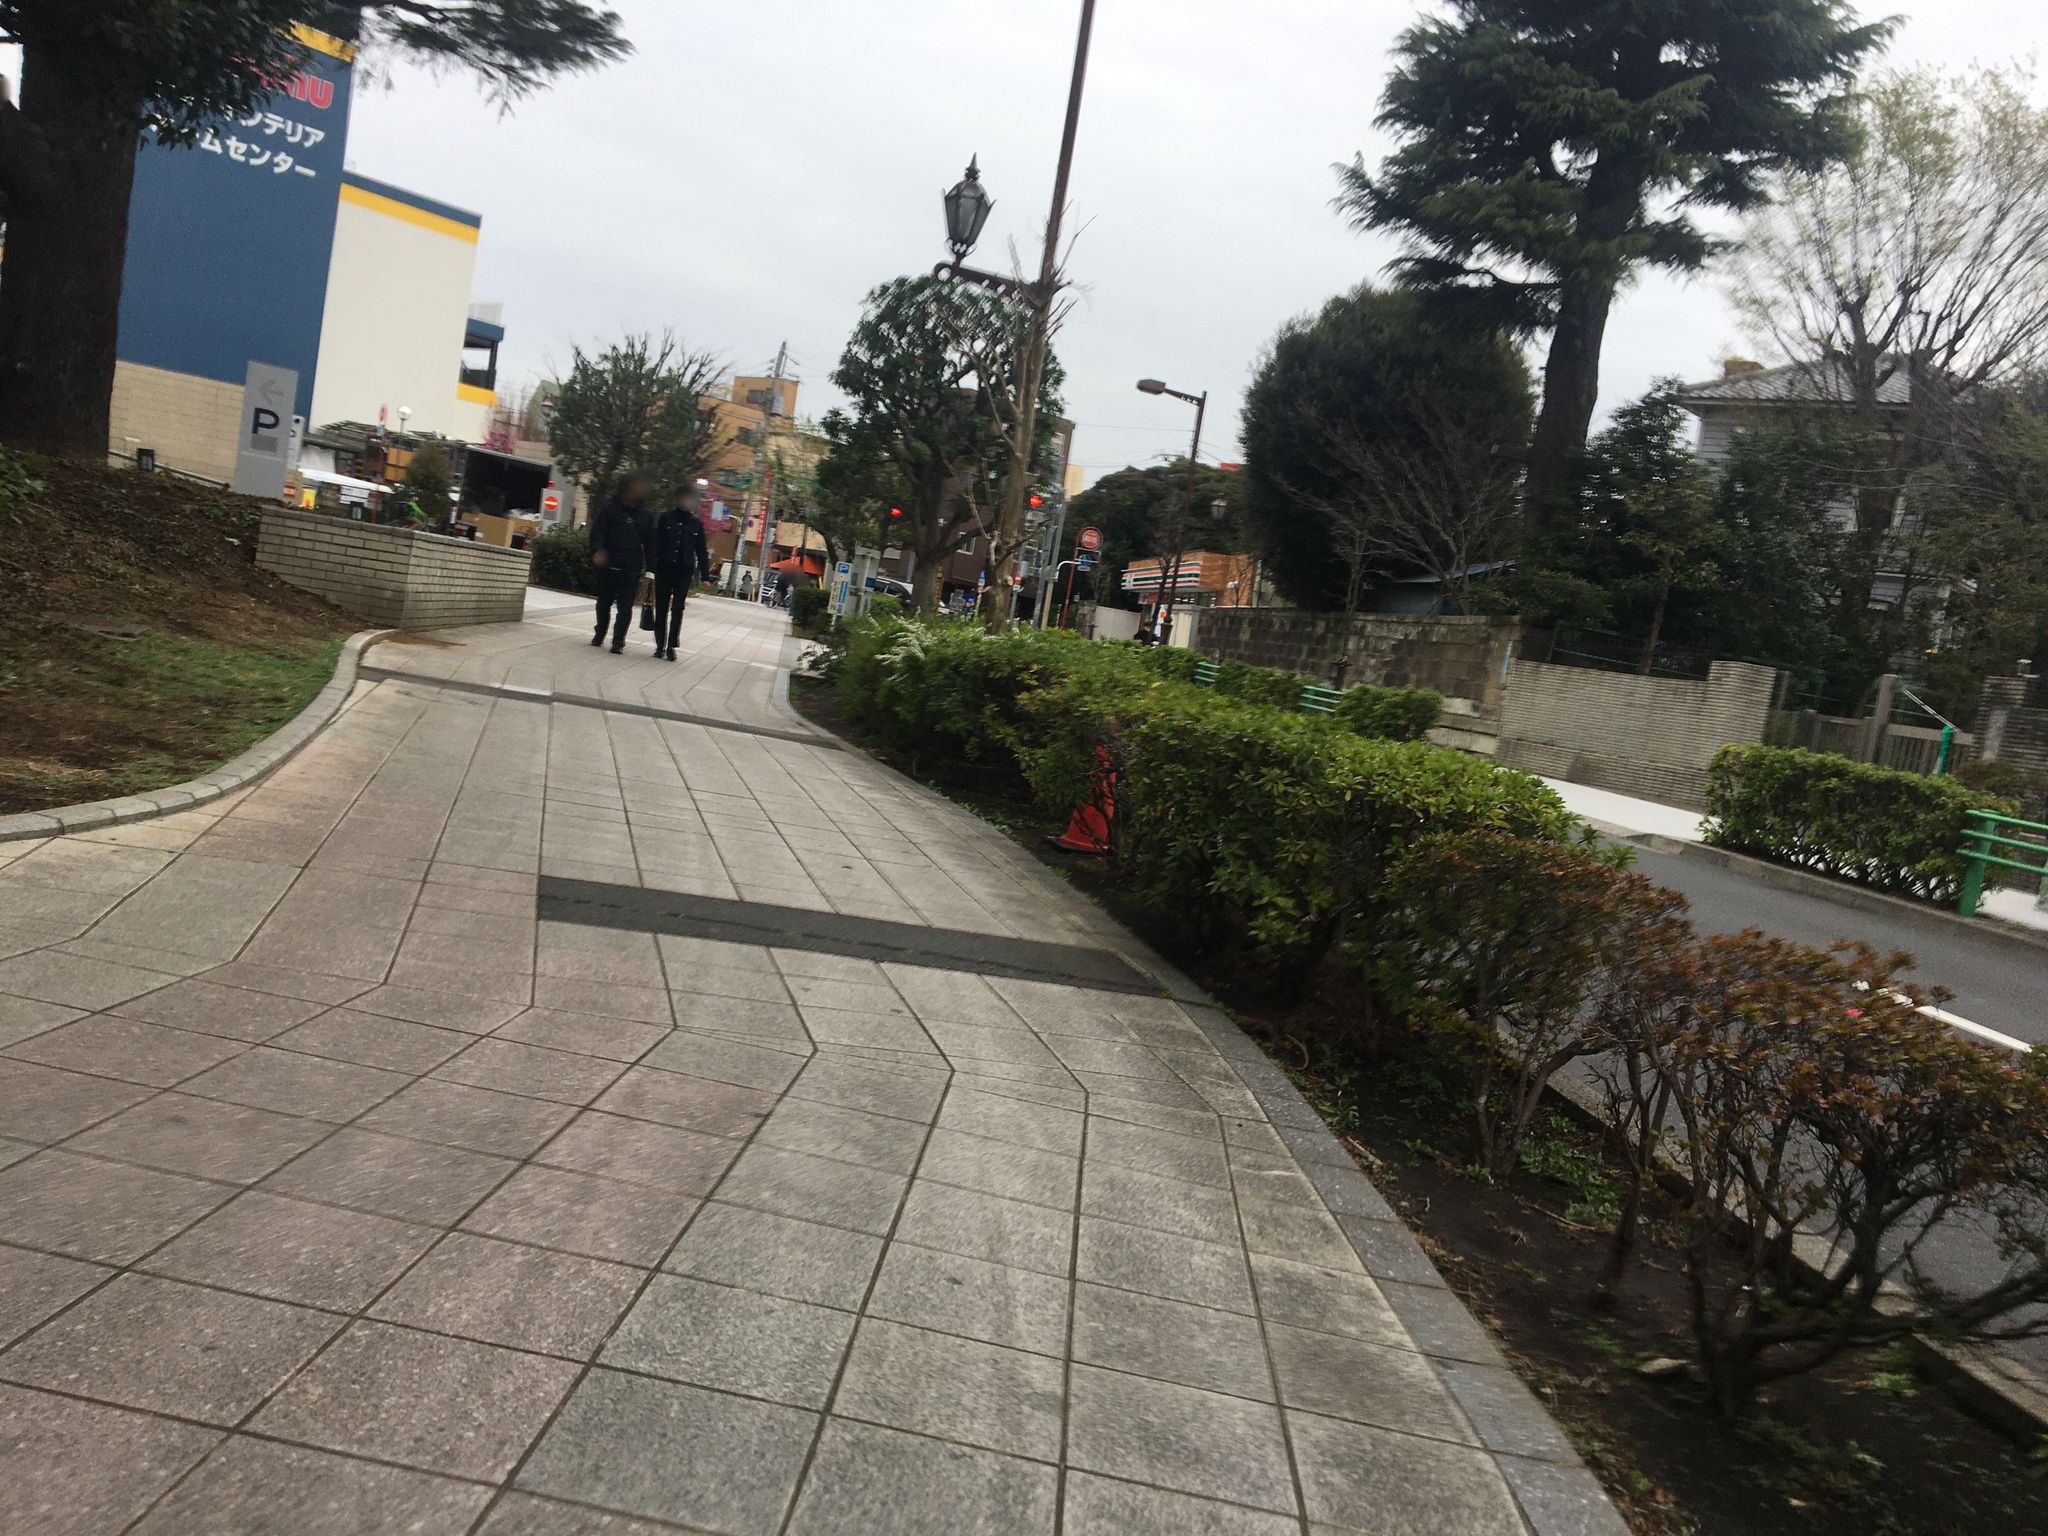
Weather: cloudy
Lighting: day
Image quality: good
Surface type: walking surface
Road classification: tertiary
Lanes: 2.0
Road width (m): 5
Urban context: urban centre
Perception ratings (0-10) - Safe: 8.96, Lively: 7.92, Beautiful: 9.78, Boring: 2.22, Depressing: 4.91, Wealthy: 8.1